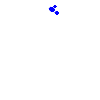
Particle: pion